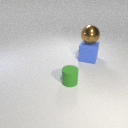
large brown metal sphere above large blue rubber cube